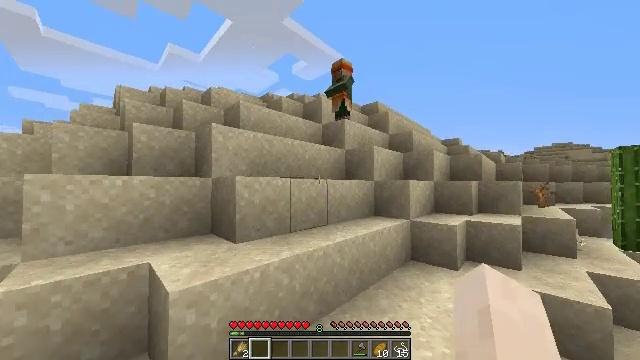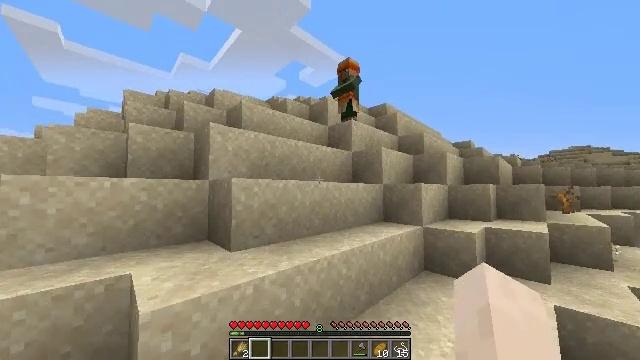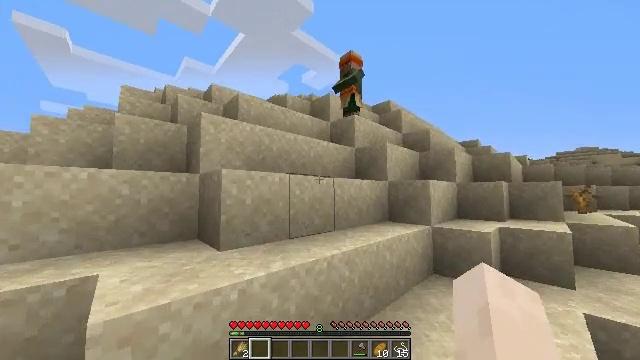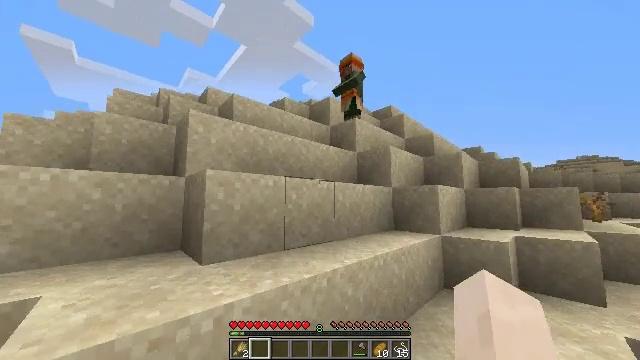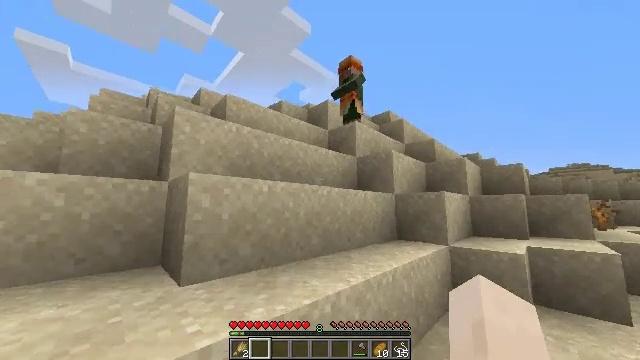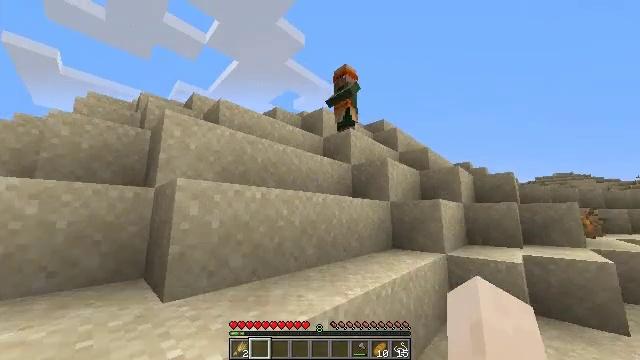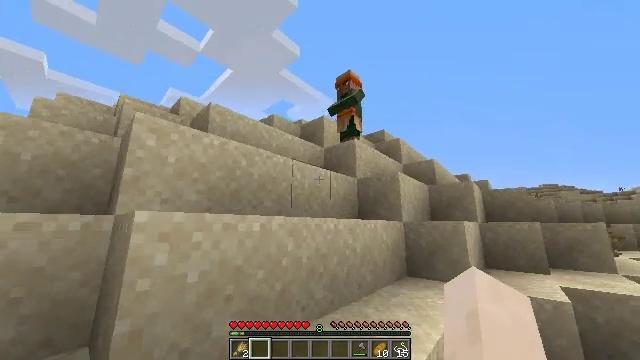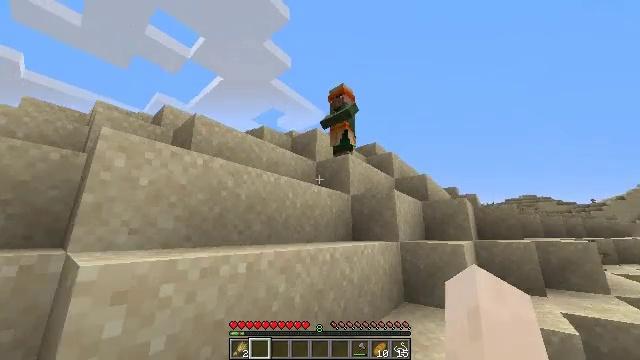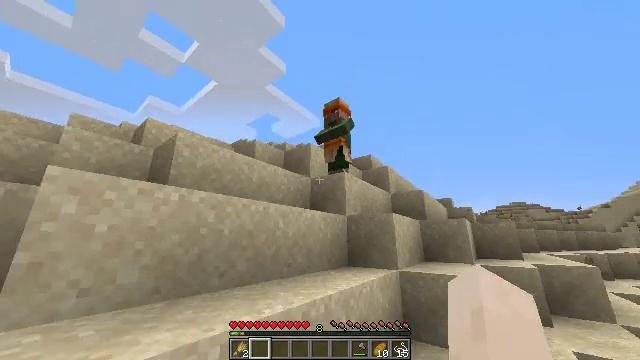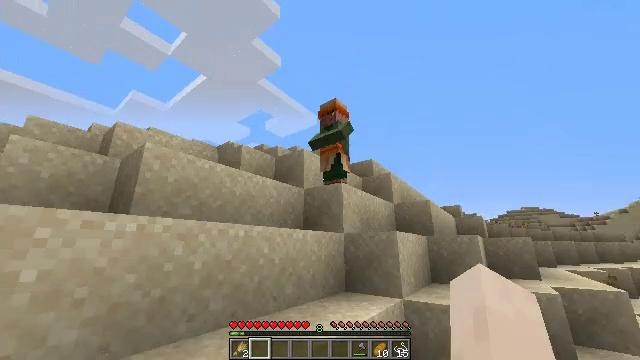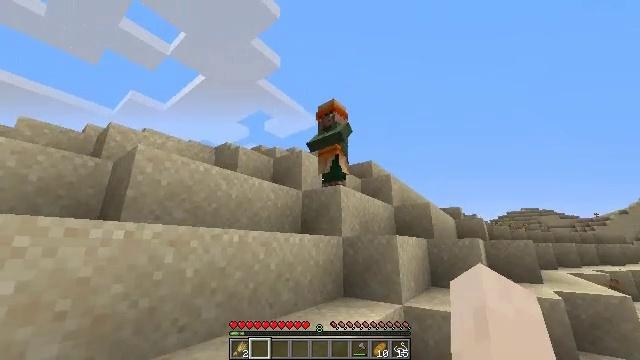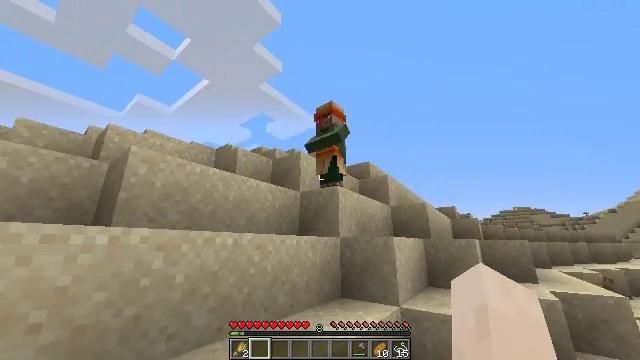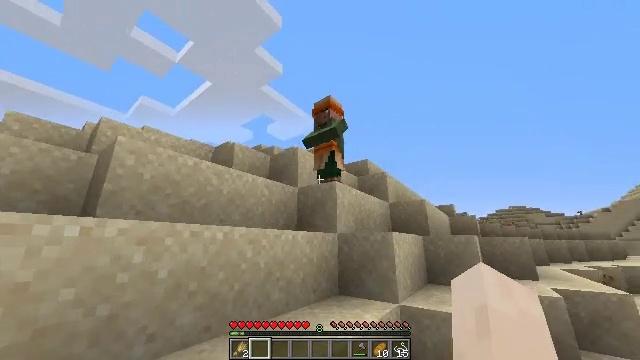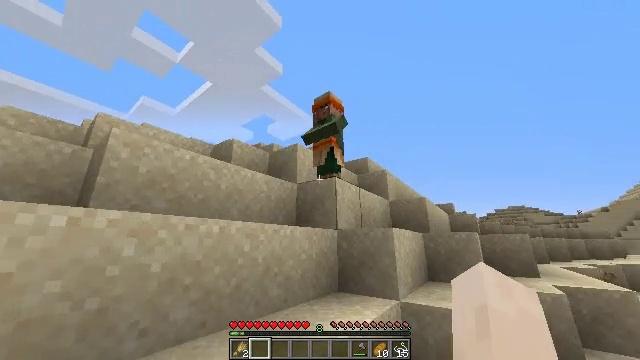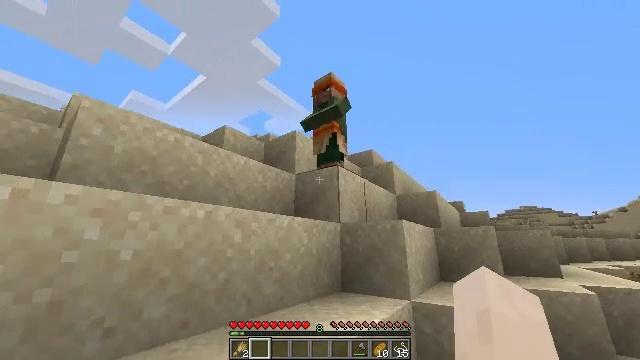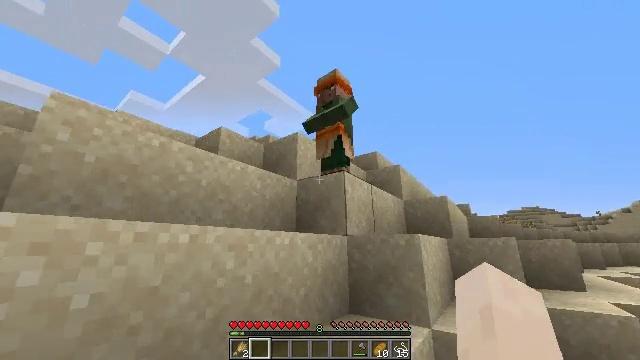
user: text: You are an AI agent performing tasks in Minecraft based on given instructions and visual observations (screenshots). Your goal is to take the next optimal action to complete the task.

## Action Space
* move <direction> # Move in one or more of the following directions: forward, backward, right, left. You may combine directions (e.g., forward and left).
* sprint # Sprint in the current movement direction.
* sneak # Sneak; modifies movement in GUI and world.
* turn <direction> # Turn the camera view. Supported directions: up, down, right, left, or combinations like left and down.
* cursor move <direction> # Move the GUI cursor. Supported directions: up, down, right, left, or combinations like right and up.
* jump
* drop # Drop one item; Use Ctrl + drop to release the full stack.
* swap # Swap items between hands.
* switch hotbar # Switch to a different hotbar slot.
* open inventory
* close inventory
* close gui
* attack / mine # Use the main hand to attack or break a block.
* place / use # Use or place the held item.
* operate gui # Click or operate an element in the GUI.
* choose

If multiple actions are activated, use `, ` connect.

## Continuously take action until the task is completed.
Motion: motion action
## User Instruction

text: Open the furnace to cook rabbit.
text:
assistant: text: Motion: move forward, sprint, turn left and up
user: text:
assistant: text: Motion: move forward and move left, sprint
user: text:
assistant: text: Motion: move forward and move left, sprint, turn up
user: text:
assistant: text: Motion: move forward and move left, sprint, turn right and up
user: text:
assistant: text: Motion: move forward and move left, sprint, turn right and up
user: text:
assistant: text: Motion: move forward and move left, sprint, turn right and up, jump
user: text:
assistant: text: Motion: move forward and move left, sprint, turn right and up, jump
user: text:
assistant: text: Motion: move forward, sprint, turn right and up, jump
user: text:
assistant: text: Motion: move forward, sprint, jump
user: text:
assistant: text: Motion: move forward, sprint, jump
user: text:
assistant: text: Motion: move forward, sprint, jump
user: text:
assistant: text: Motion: move forward and move left, sprint
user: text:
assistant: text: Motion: move forward and move left, sprint
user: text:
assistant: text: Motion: move forward and move left, sprint
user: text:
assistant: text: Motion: move forward and move left, sprint, jump
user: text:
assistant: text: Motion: move forward and move left, sprint, jump
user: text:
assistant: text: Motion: move forward and move left, sprint, jump
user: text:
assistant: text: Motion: move left, sprint, jump
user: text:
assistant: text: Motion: move left, sprint, jump
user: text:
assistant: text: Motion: move forward and move left, sprint, jump
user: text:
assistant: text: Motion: move forward and move left, sprint
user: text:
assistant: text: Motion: move forward and move left, sprint, turn right
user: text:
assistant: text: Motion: move forward and move left, sprint, turn right
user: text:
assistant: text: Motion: move forward and move left, sprint, turn right, jump
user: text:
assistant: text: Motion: move forward, sprint, turn right and down, jump
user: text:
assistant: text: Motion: move forward, sprint, turn right, jump
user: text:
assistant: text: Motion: move forward, sprint, jump
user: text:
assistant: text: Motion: move forward and move left, sprint, jump
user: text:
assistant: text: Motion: move forward and move left, sprint, turn right
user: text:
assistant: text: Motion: move forward and move left, sprint, turn right and down